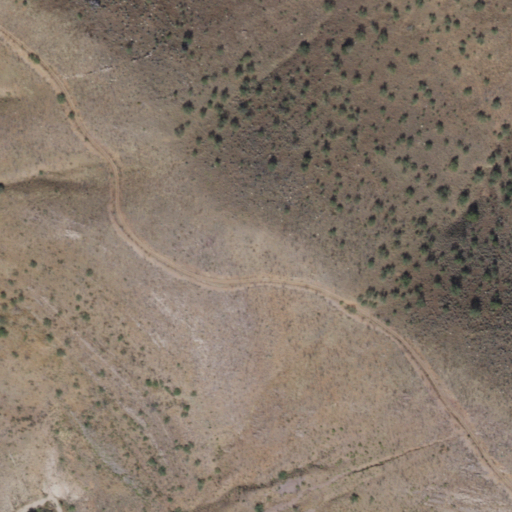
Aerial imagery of mountain in Arizona named Haystack Mountain containing only shrub